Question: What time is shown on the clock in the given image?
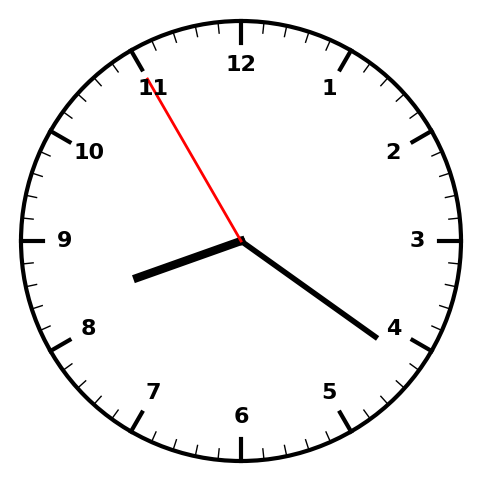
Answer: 08:20:55